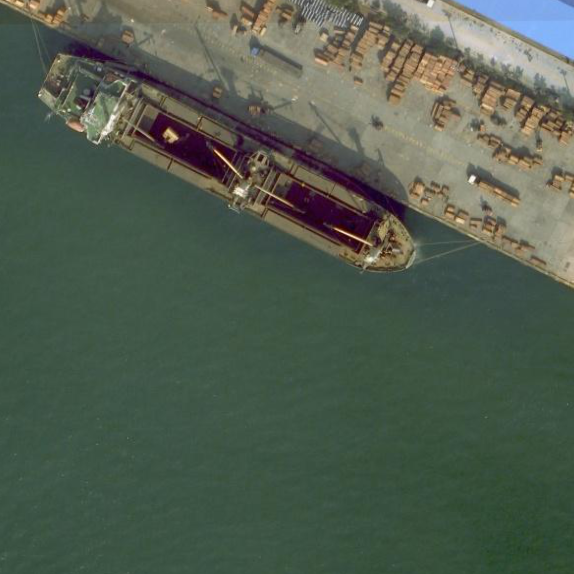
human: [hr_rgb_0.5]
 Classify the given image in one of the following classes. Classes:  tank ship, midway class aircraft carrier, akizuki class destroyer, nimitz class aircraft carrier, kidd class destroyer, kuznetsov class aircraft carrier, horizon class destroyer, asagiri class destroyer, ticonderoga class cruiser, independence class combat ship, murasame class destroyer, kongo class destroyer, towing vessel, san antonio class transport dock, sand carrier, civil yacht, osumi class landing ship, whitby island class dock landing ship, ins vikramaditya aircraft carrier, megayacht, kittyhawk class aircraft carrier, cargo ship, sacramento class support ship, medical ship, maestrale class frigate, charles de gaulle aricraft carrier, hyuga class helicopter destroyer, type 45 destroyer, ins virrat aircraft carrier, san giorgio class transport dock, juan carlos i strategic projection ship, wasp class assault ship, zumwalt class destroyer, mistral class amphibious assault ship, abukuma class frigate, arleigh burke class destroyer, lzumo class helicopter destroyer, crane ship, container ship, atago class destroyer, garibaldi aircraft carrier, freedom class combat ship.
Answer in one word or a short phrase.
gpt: Cargo ship